Field crop: maize
Growth stage: 1
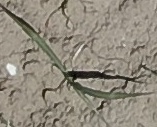
Species: sorghum